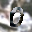
Label: 0